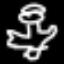
Label: angel